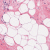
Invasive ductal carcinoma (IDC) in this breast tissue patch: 0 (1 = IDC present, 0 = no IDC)